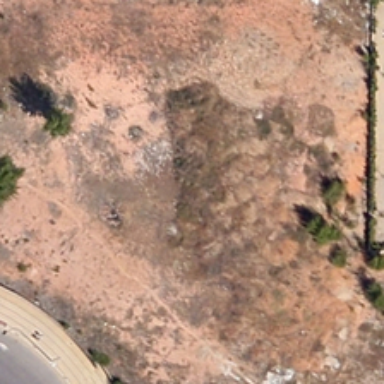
Several green trees are in a piece of bareland .